Question: I am trying to extract text in the form:
1.The tree has only green apples.
a. the person is boy.
b. the person is a liar.
2.The car drove very fast.
a. it was driven by a mad man.
b. it was by a little girl.
I want the "1.The tree has only green apples." parts of all the paragraphs.
My results list should contain "1.The tree has only green apples.","
2.The car drove very fast"... I have written a regex expression "\d{1,2}.\s(.+?
|.+?$)" and tested on various engines and it works. I can't see why this will not work in delphi xe 5.
Here is the code that I use it from:
'''
procedure TForm1.btSearch;
var
regex: TRegEx;
i, j: integer;
mygrps: TGroupCollection;
begin
regex:= TRegEx.Create(edit1.text);
mycoll:= regex.Matches(memo1.text);
if mycoll.Count>0 then
begin
label2.caption:= 'Count: ' + IntToStr(mycoll.Count);
memo2.Lines.Add('First Collection: ');
for i := 0 to mycoll.Count-1 do
begin
memo2.Lines.Add('Match #' + IntToStr(i) + ': ' + mycoll.Item[i].Value);
memo2.Lines.Add('Group: ' + IntToStr(i));
mygrps:= mycoll.Item[i].Groups;
for j := 0 to mygrps.Count-1 do
begin
memo2.Lines.Add('Value: ' + mygrps.Item[j].Value);
end;
end;
end;
end;
'''

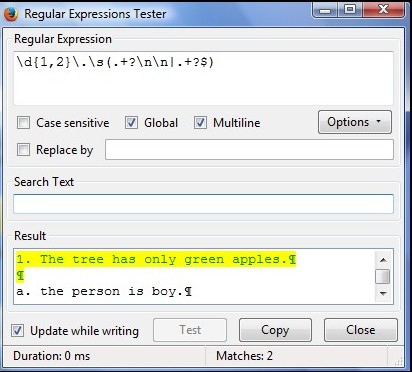
Answer: This has nothing to do with Delphi at all. Your regular expression is appears to be incorrect. It doesn't match your supplied text in any engine I can find.
Given the following text (from your sample, properly formatted):
The following regular expression matches the two lines you've indicated as your desired result (tested in JGSoft, .NET, PCRE, Java, Perl, JavaScript, XMLSchema, XPath, and Perl engines):